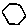
Label: hexagon